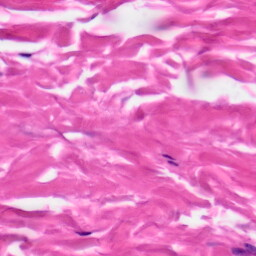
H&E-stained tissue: Skin